Aerial crown-view tile of a tropical tree (Barro Colorado Island, Panama), acquired 20250915:
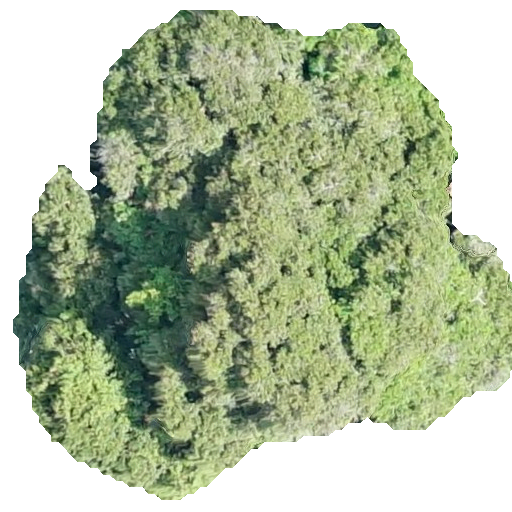
Species: Prioria copaifera
GBIF accepted scientific name: Prioria copaifera
Crown area: 250.411 m²